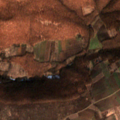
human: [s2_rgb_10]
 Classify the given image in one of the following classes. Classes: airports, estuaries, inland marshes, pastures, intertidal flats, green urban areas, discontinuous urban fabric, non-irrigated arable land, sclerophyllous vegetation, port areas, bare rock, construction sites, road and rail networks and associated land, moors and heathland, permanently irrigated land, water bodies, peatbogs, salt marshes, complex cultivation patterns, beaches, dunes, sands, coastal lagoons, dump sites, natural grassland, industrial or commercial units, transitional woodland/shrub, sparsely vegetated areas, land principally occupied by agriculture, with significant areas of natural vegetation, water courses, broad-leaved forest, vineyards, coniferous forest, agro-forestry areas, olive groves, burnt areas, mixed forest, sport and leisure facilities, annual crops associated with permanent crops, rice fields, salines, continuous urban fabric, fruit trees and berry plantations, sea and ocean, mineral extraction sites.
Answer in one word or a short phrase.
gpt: non-irrigated arable land, fruit trees and berry plantations, complex cultivation patterns, land principally occupied by agriculture, with significant areas of natural vegetation, broad-leaved forest